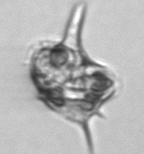
Label: Amylax